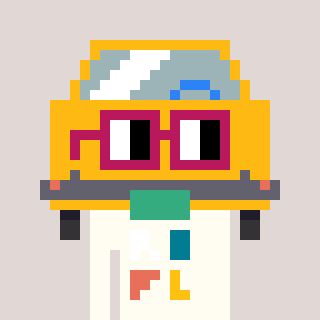
a pixel art character with square dark red glasses, a taxi-shaped head and a grayscale-colored body on a warm background